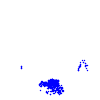
Particle: electron